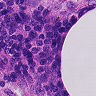
Metastatic tissue present: no